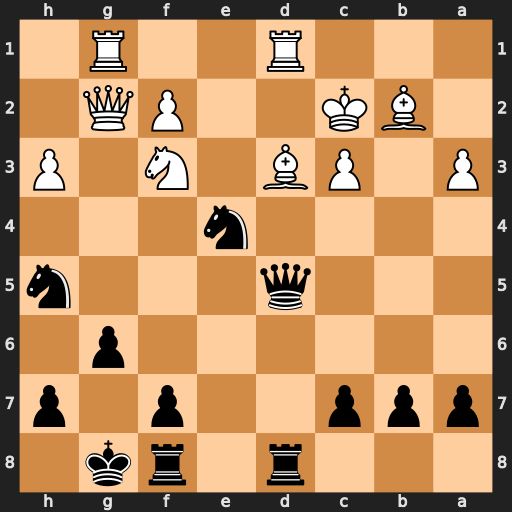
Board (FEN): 3r1rk1/ppp2p1p/6p1/3q3n/4n3/P1PB1N1P/1BK2PQ1/3R2R1
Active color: b
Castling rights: -
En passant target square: -
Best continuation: Nf4 Qf1 Nc5 Bxg6 Qb3+